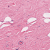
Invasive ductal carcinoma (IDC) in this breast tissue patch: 0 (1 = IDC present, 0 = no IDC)